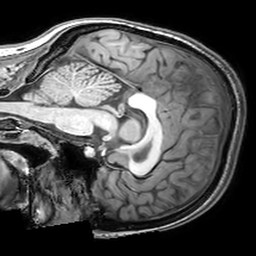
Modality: T1w
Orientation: sagittal
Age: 25
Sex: female
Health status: healthy
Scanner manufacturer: philips
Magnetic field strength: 3 T
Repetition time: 0.007012 s
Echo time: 0.003171 s